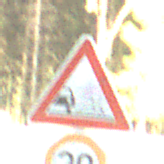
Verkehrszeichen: SplittSchotter
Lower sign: Geschwindigkeit30
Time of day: MorningAfternoon
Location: Outdoor (Nature)
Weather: Clear
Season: NotSpecified
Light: Natural